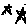
Label: star